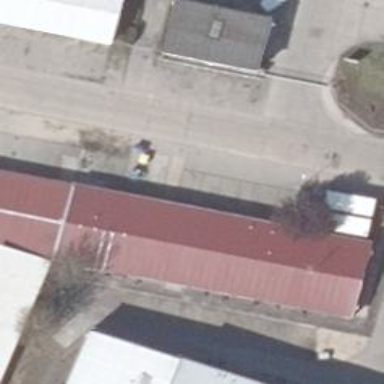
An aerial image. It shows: Industrial building.